Field crop: tomato
Growth stage: 2
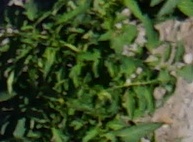
Species: tomato